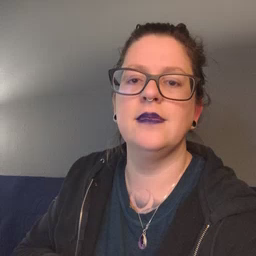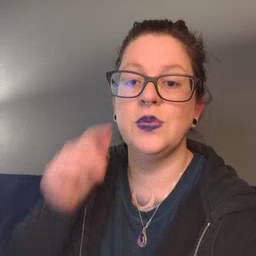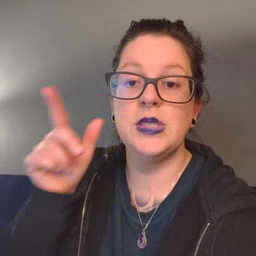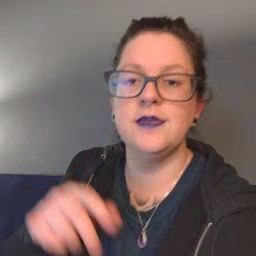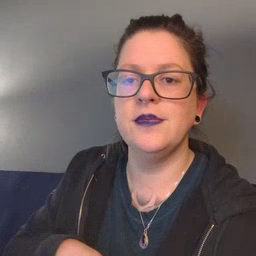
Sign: awake